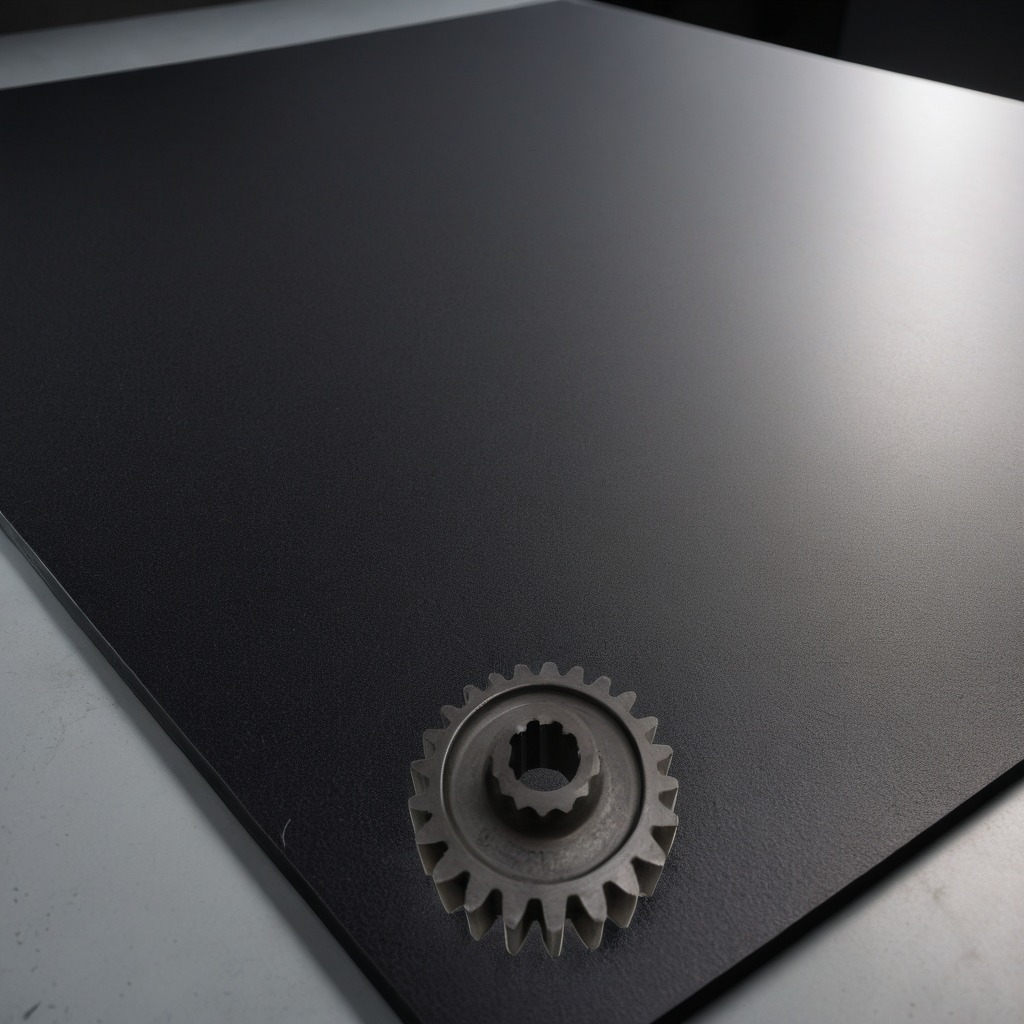
A steel gear with teeth is lying on the granite tabletop.